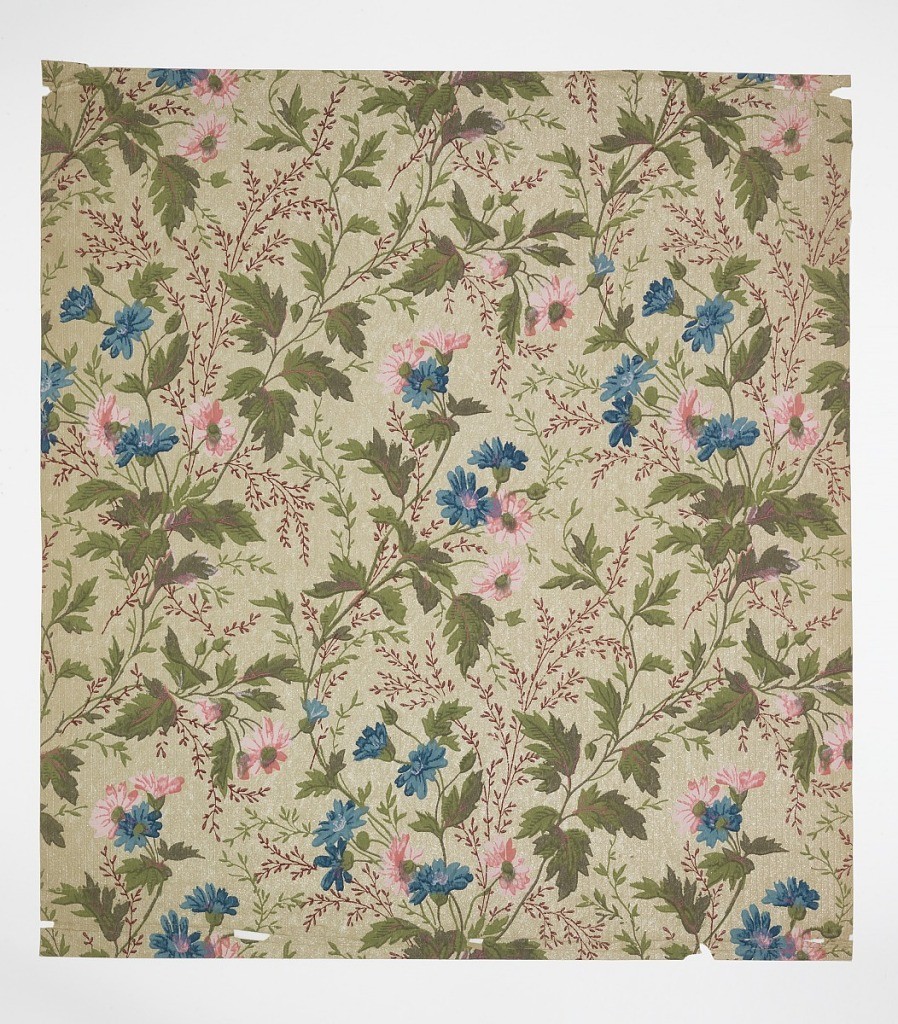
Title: Sidewall
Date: ca. 1880
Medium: Machine-printed paper
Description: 1970-26-4-cdd: Aesthetic or Anglo-Japanesque pattern with overlap...;     1970-26-4-cq: Neo-Rococo all-over pattern of sprouting flowers w...